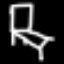
Label: chair